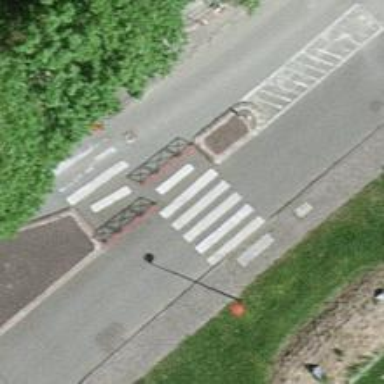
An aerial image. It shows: Uncontrolled zebra crossing on the road.